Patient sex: M
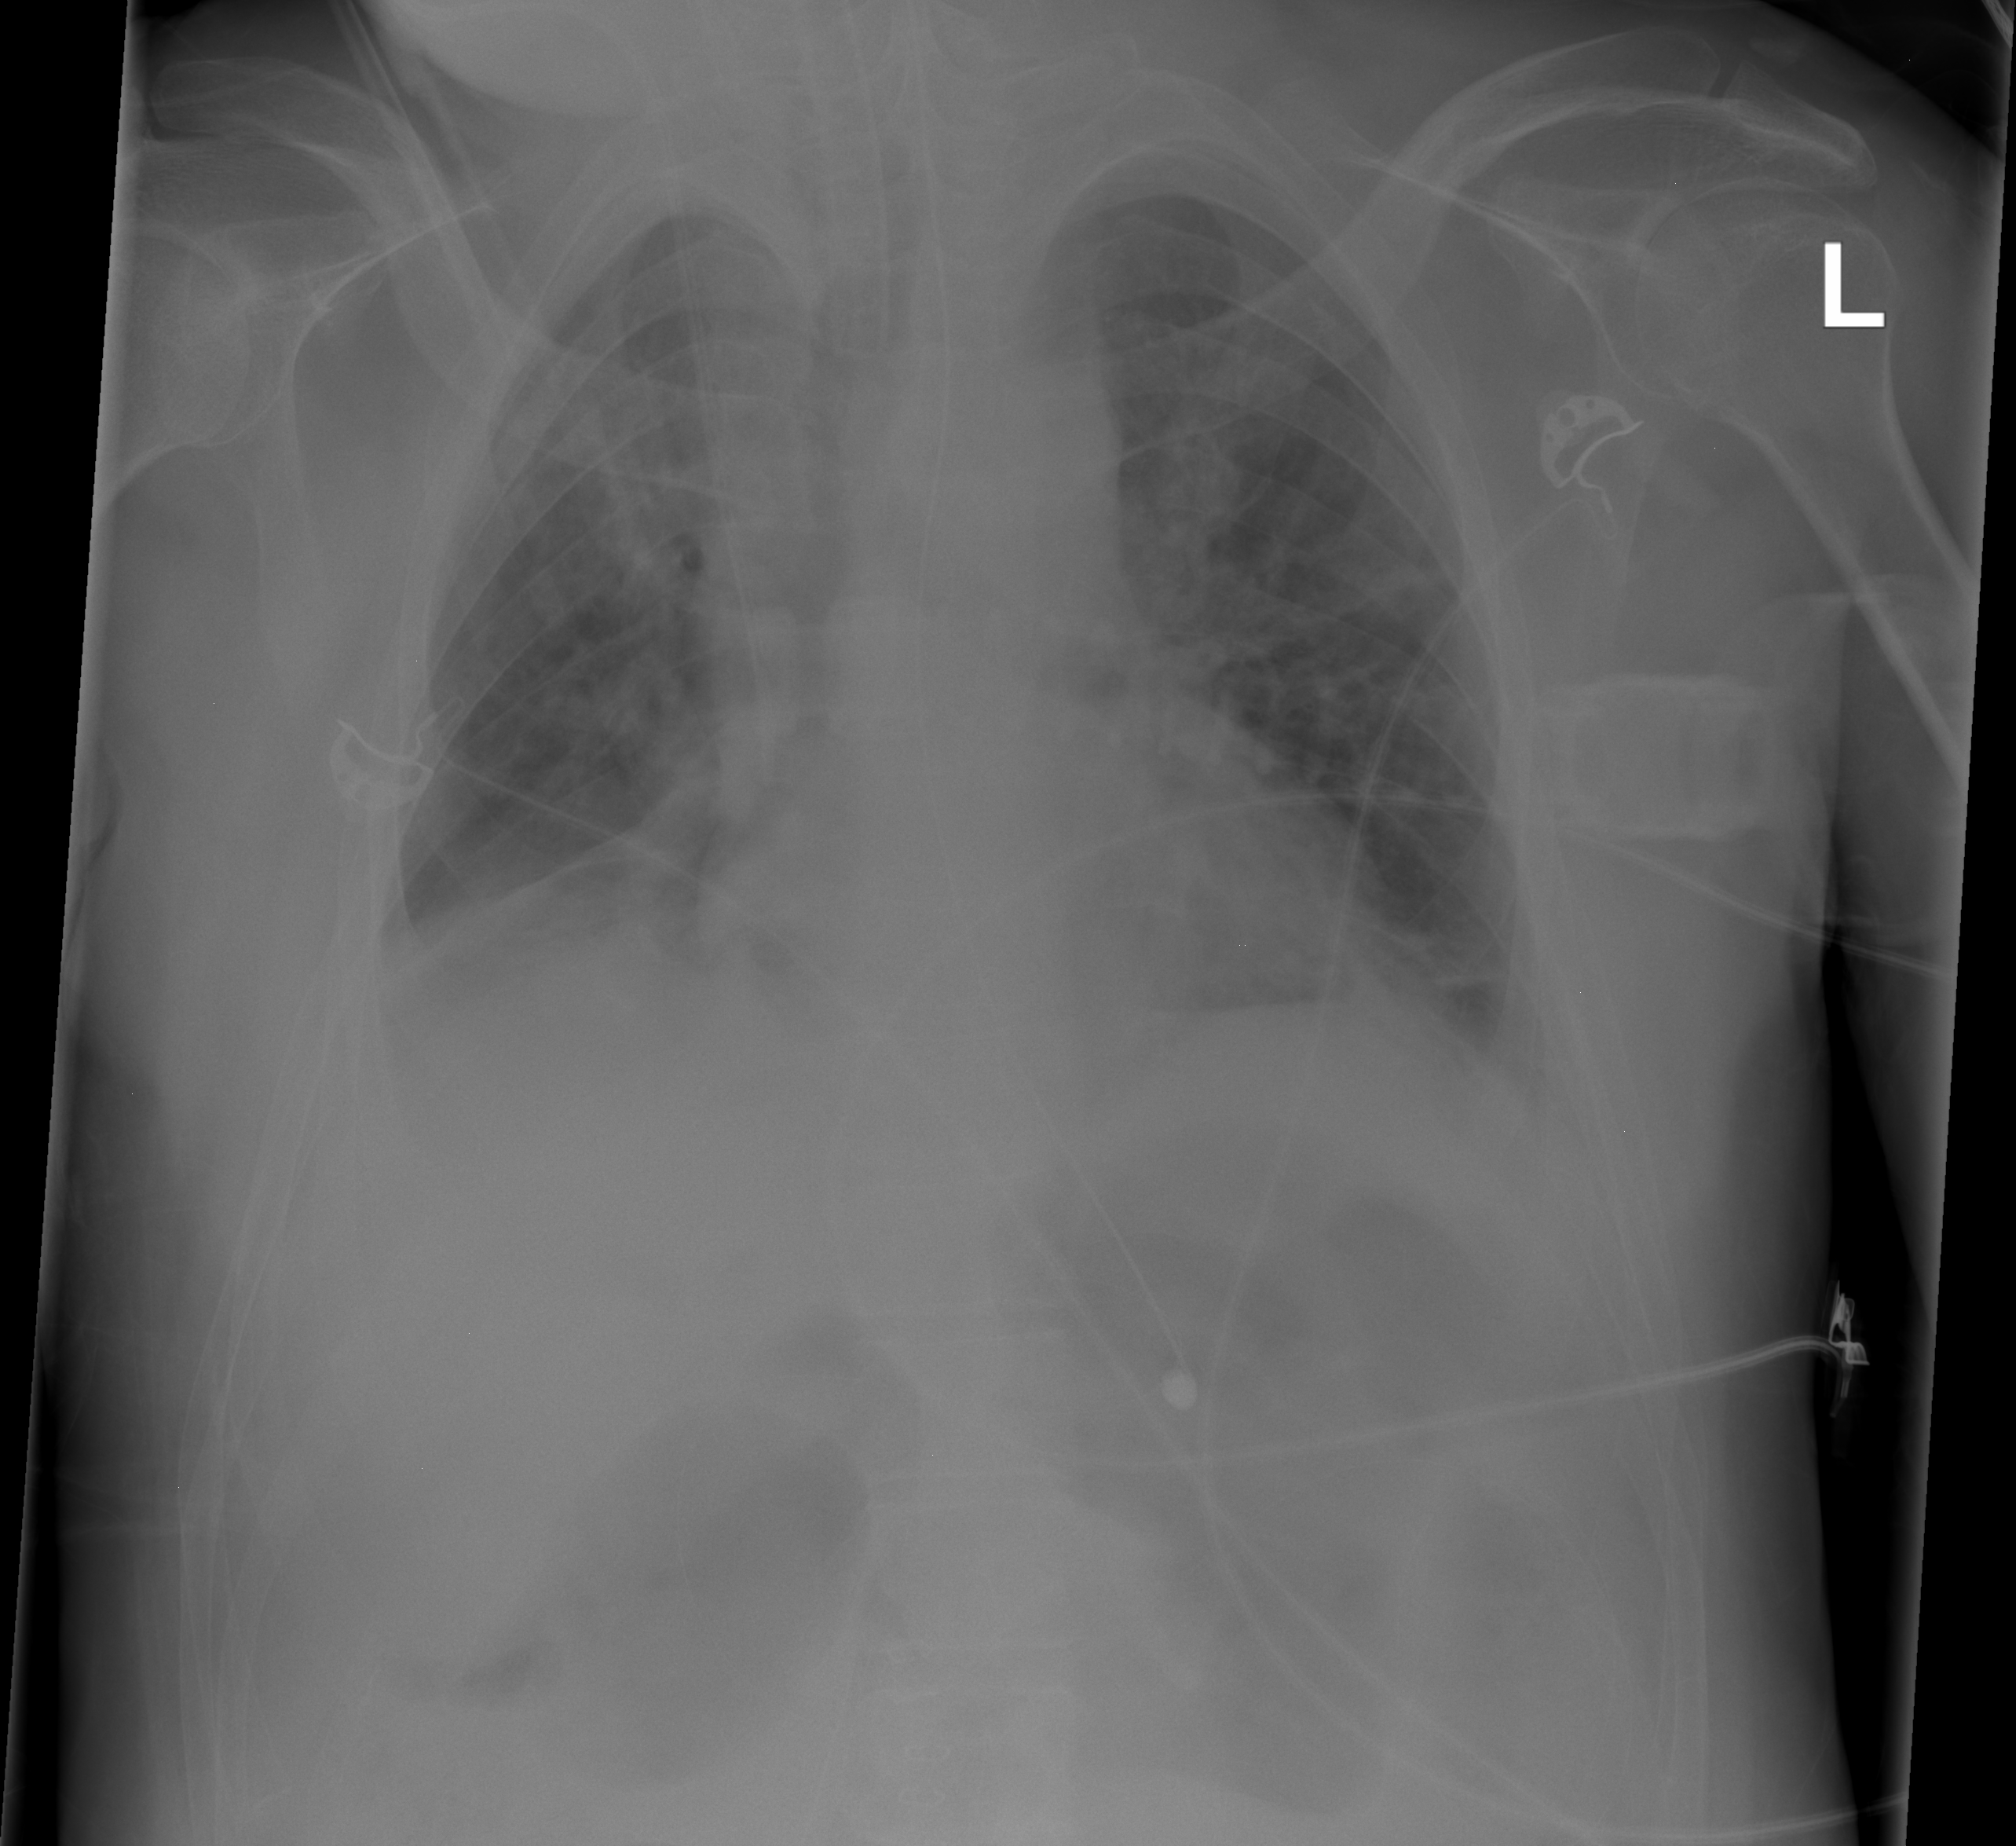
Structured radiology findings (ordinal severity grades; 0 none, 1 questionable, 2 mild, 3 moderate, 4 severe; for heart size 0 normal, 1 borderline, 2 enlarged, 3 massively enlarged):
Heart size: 0
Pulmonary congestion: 1
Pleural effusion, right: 2
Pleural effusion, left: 2
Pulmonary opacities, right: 2
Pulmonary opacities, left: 2
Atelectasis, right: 2
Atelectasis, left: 2